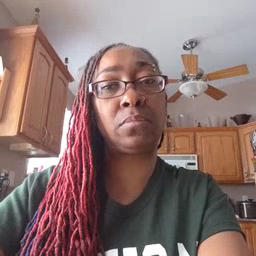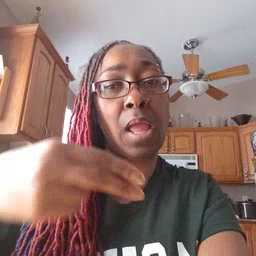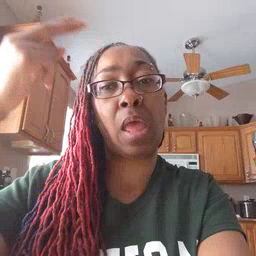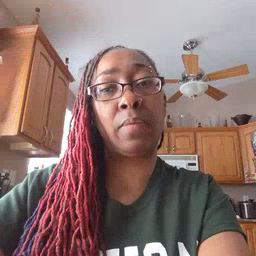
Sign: high